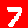
Digit: 7